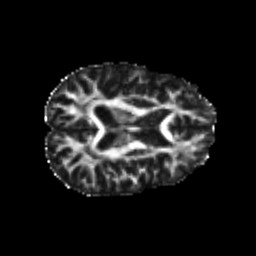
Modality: FA
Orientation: axial
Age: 21
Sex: female
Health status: healthy
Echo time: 0.074 s